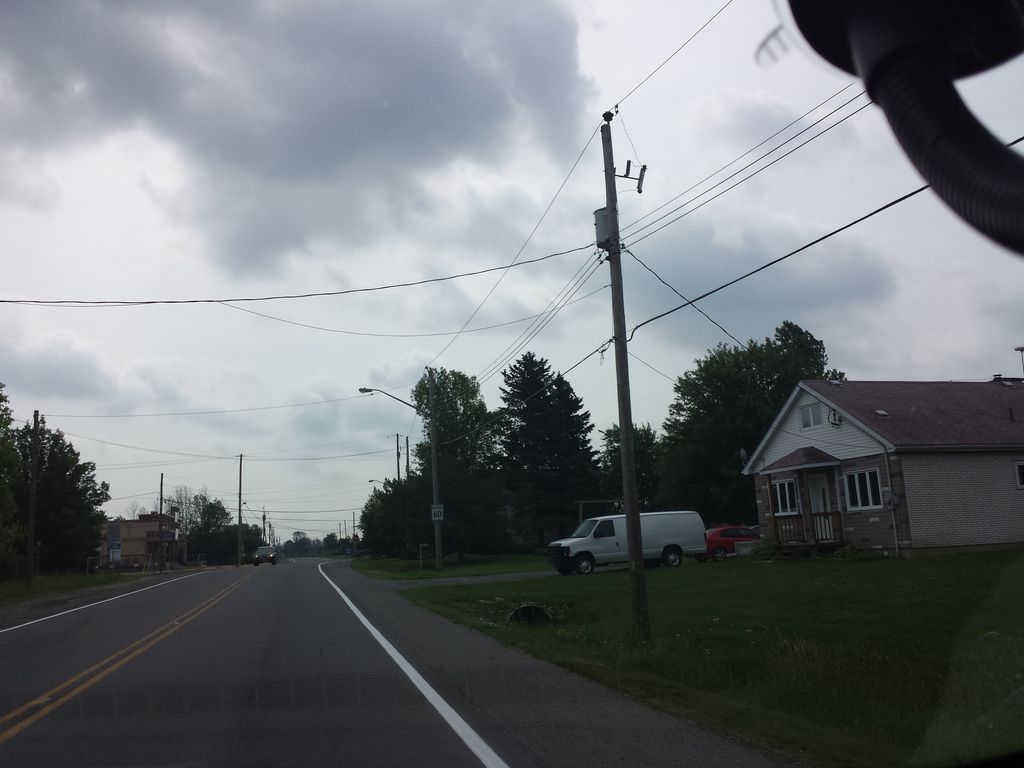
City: ottawa-gatineau